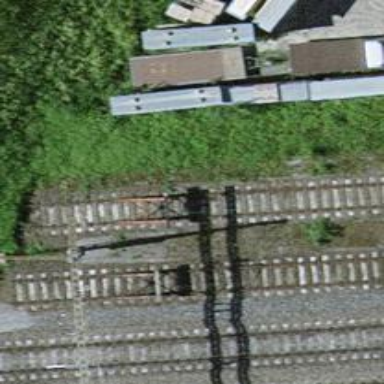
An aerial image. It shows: Railway buffer stop.